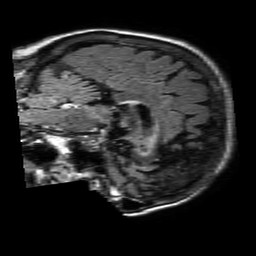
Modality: FLAIR
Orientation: sagittal
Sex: female
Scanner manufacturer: philips
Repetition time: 11 s
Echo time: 0.125 s